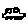
Label: car